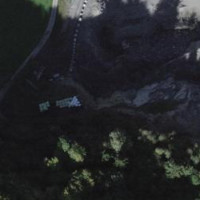
EUNIS habitat code: 24
Species observed at this site:
Veronica filiformis